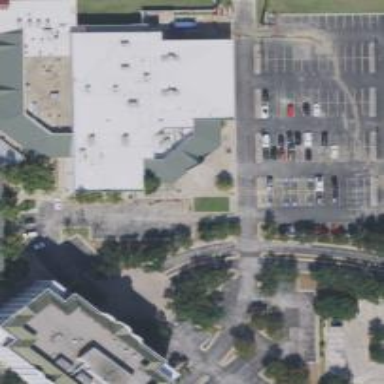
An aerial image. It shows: Retail building.